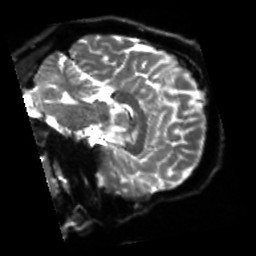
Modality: sbref
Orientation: sagittal
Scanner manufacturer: siemens
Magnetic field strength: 3 T
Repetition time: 4 s
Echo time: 0.0594 s